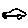
Label: car